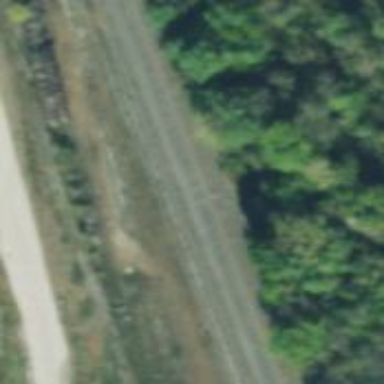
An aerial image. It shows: Disused railway yard.